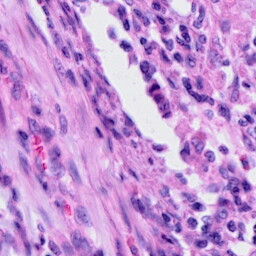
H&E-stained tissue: Cervix